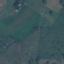
Land use / land cover class: Pasture